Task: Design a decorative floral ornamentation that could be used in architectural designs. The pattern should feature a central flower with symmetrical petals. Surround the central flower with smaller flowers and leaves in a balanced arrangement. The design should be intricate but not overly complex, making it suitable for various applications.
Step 75:
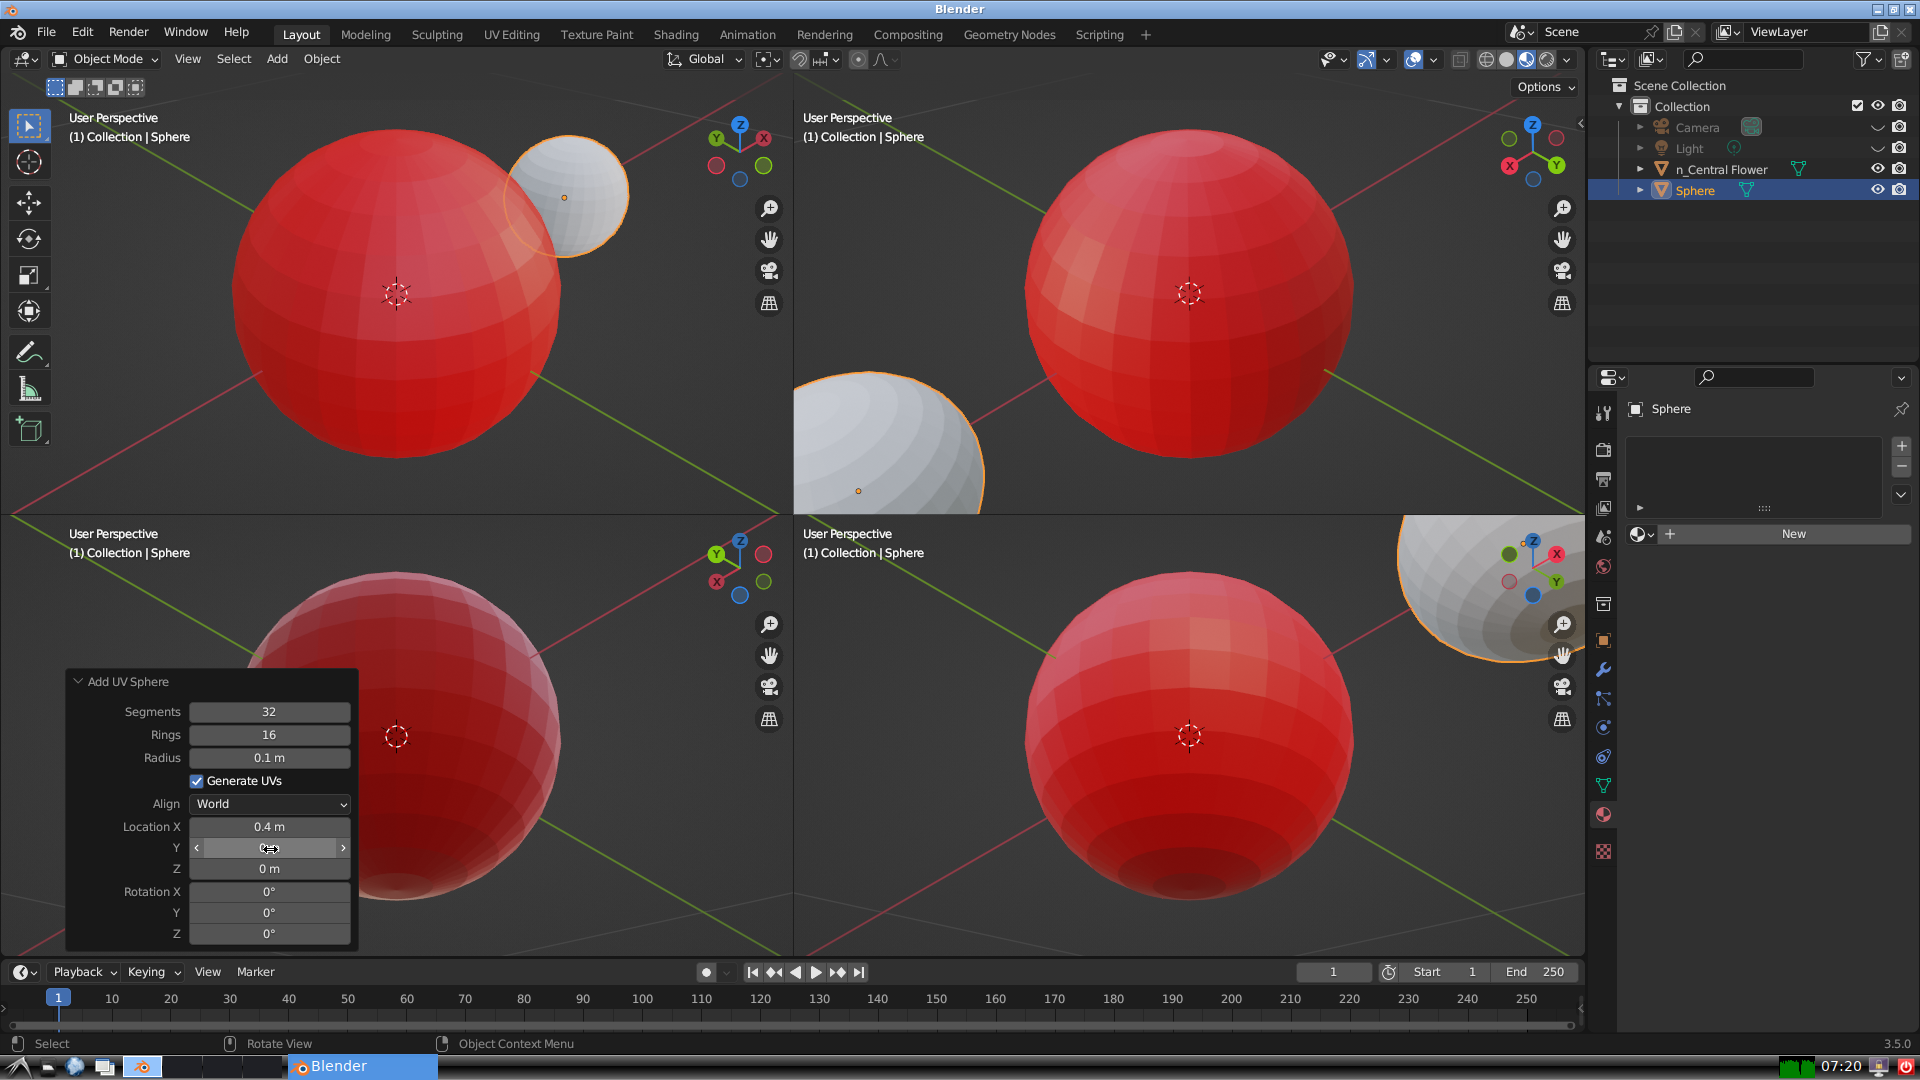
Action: click: no